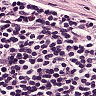
Metastatic tissue present: no